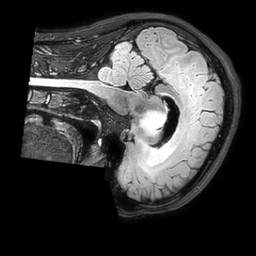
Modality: FLAIR
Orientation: sagittal
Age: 22
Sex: male
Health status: ill
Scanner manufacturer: philips
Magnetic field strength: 3 T
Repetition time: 4.8 s
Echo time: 0.34 s